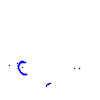
Particle: proton